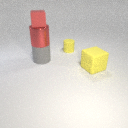
large yellow rubber cube to the right of large gray rubber cylinder